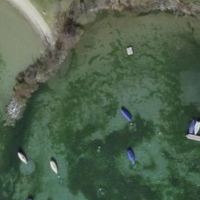
EUNIS habitat code: 14
Species observed at this site:
Phoenicurus ochruros
Motacilla alba
Mergus merganser